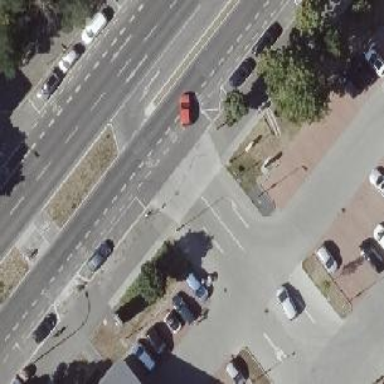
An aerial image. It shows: Road serving as parking aisle.